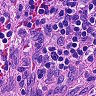
Metastatic tissue present: no